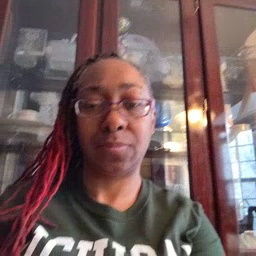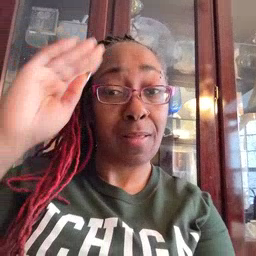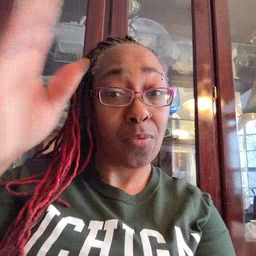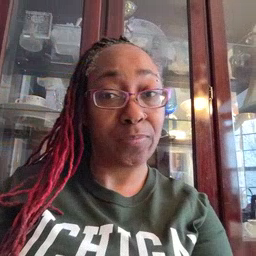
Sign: hello